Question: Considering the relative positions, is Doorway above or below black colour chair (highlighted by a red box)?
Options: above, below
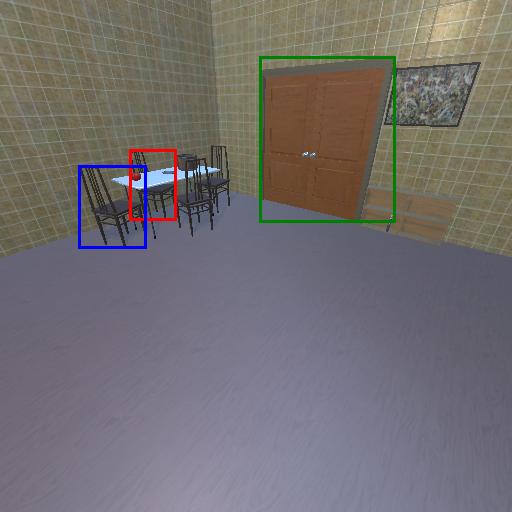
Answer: above